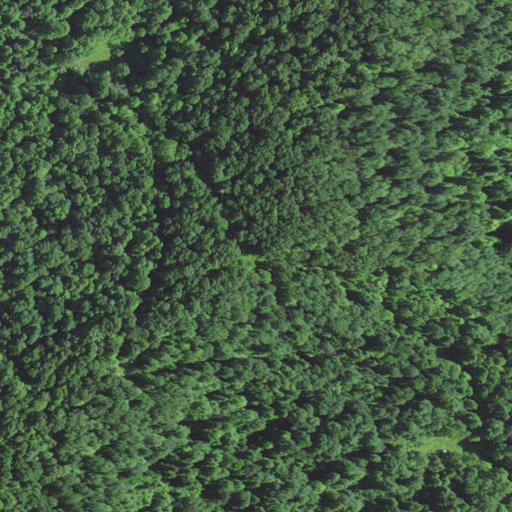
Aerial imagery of mountain in West Virginia named Flag Knob containing only deciduous forest